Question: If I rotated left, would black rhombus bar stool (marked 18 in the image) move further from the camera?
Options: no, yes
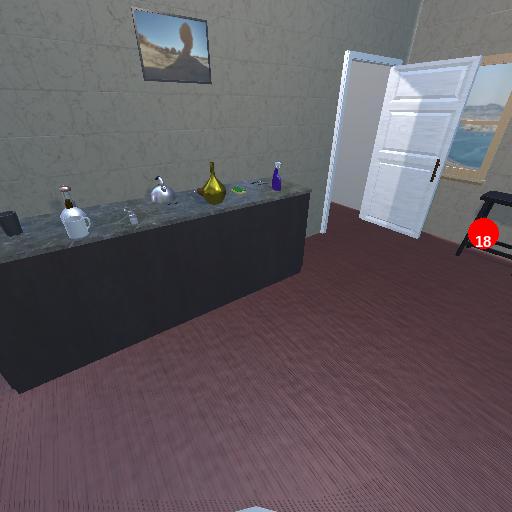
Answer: no